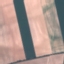
Label: AnnualCrop